The image is an STFT spectrogram (time versus frequency) of a rotating-machine vibration signal. Classify the rotor condition as one of: normal, misalignment, unbalance, looseness.
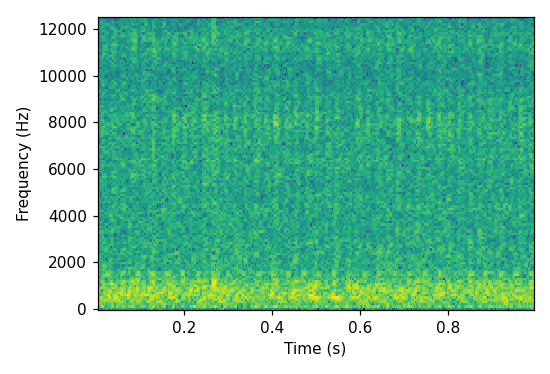
Answer: unbalance